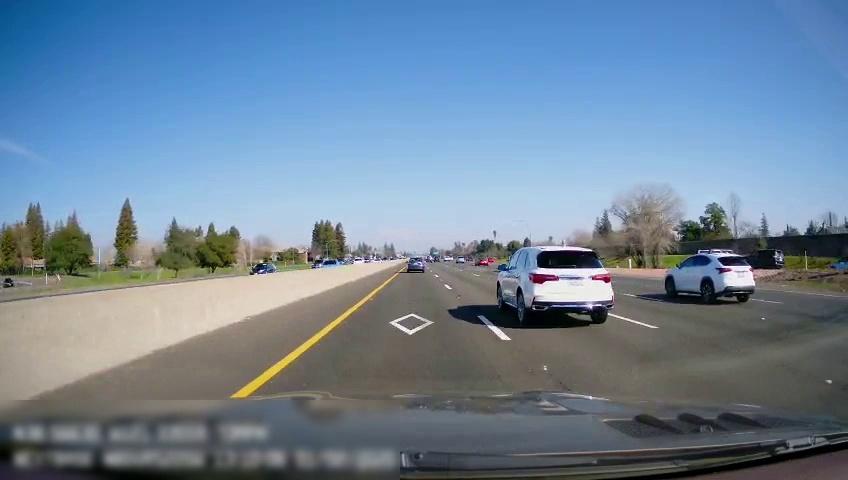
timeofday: Day
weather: Sunny
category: Drivable Space
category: Drivable Space
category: Vehicles | Car
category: Vehicles | Car
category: Vehicles | Car
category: Vehicles | Car
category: Vehicles | Car
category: Vehicles | SUV
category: Vehicles | Car
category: Vehicles | Car
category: Vehicles | SUV
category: Vehicles | SUV
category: Lanes | Alternate Lane
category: Lanes | Current Lane
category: Lanes | Current Lane
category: Lanes | Alternate Lane
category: Lanes | Alternate Lane
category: Lanes | Alternate Lane